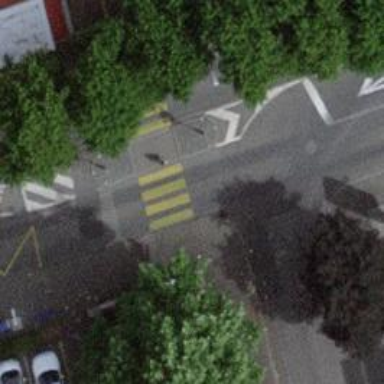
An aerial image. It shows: Marked zebra crossing with island in the middle.